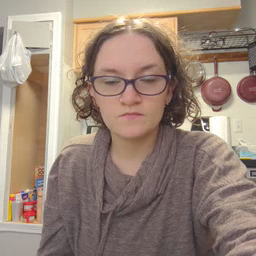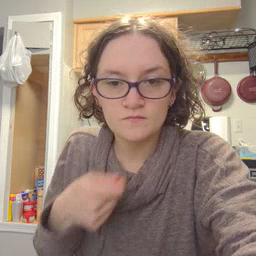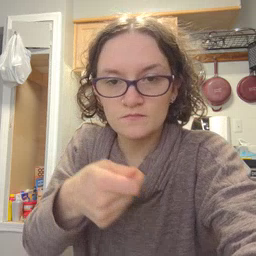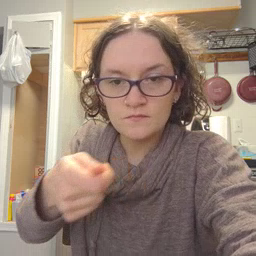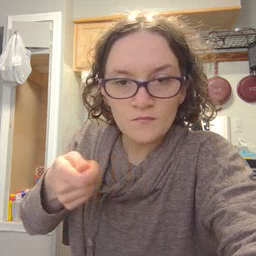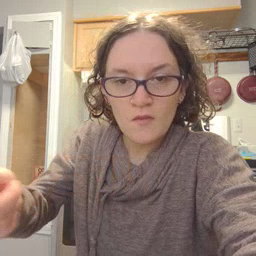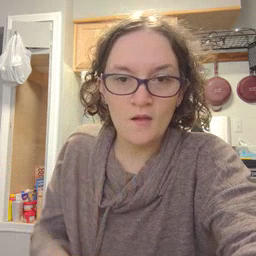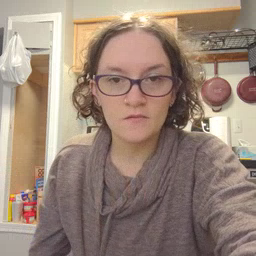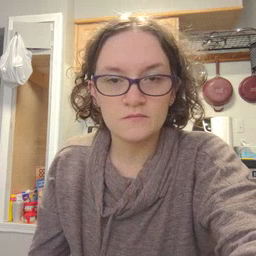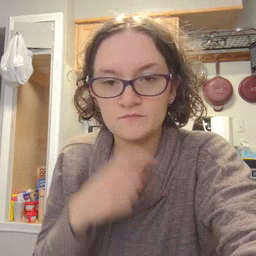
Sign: vacuum